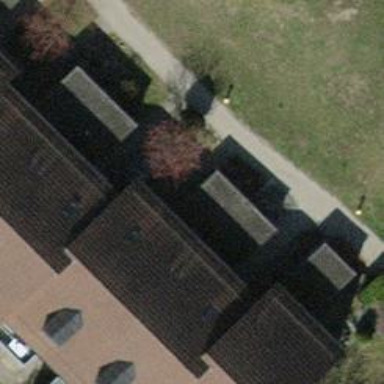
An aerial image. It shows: Terrace building.